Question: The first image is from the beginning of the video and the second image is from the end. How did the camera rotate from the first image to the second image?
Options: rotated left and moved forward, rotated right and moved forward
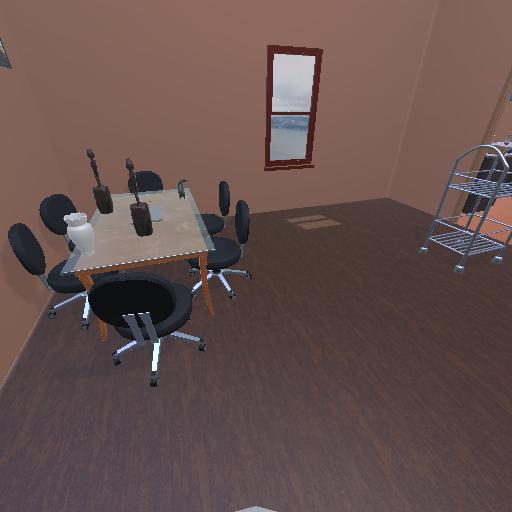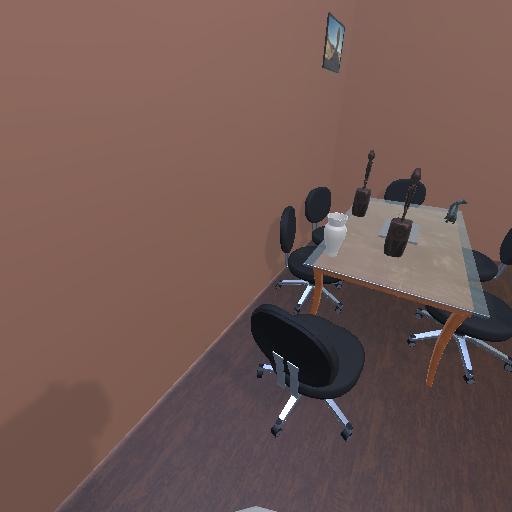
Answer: rotated left and moved forward